Aerial crown-view tile of a tropical tree (Barro Colorado Island, Panama), acquired 20250915:
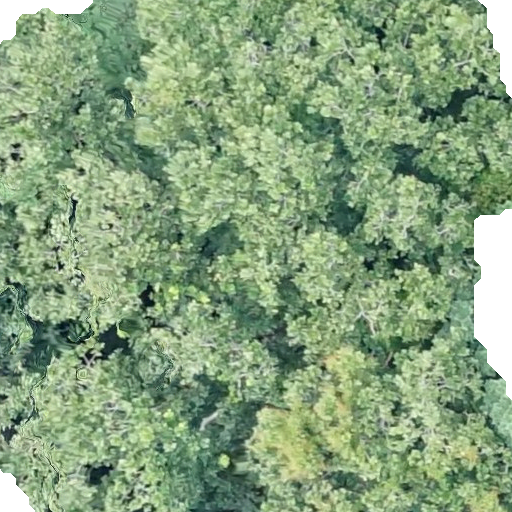
Species: Anacardium excelsum
GBIF accepted scientific name: Anacardium excelsum
Crown area: 440.292 m²